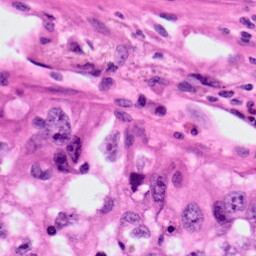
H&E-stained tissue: Lung